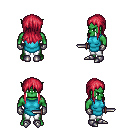
a pixel art fantasy rpg character, male body template, orc, green skin, teal tunic, white pants, ruby red unkempt hairstyle, metal gloves, metal boots, dagger, four views (front, back, left, right), 2x2 character sprite sheet, small pixel art, hard edges, no anti-aliasing